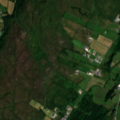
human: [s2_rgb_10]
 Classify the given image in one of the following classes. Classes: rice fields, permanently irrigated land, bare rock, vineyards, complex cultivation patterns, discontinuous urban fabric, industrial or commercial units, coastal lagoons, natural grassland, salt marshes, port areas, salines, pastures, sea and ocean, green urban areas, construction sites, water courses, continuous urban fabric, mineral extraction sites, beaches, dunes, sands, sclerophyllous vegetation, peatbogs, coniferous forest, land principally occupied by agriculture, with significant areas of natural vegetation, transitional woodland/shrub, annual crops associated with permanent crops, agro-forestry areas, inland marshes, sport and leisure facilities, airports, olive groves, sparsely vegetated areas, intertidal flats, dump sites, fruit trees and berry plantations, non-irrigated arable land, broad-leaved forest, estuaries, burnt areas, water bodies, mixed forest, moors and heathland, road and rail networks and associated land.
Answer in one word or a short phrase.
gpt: land principally occupied by agriculture, with significant areas of natural vegetation, coniferous forest, peatbogs